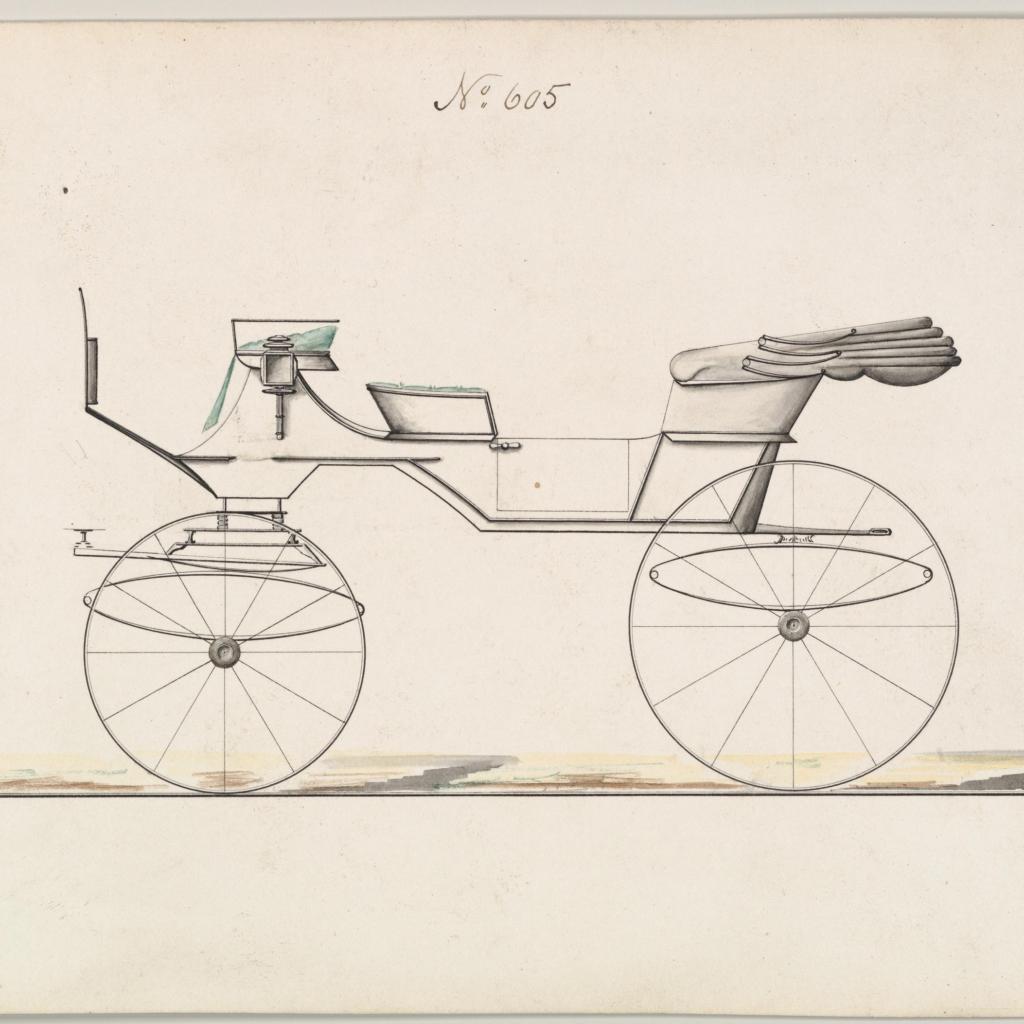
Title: Design for Vis-à-vis, no. 605
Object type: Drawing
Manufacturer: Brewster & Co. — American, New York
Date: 1850–70
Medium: pen and black ink, watercolor and gouache
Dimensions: sheet: 6 3/8 x 9 in. (16.2 x 22.9 cm)
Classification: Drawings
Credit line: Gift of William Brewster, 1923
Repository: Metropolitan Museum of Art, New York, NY